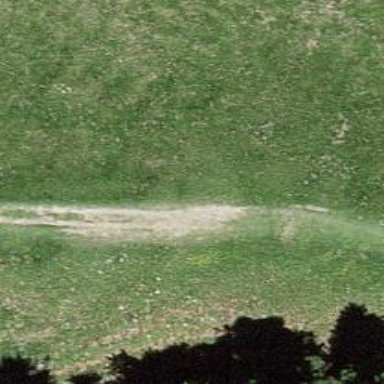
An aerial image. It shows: Path.